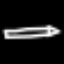
Label: pencil